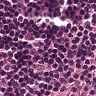
Metastatic tissue present: no